Question: would you know why my green DIV is not vertically aligned to the middle of the red DIV and how to fix this? Many thanks
<URL>

'''
.wrapper-alt {
margin-right: auto;
margin-left: auto;
width: 980px;
display:table;
border: 1px solid #000;
}
.bigtext {
color: #124191;
font-weight: 600;
font-size: 53px;
text-align: right;
line-height: 53px;
padding-top: 20px;
padding-bottom: 20px;
}
.block-left-alt, .block-right-alt {
display:table-cell;
vertical-align:middle;
padding:30px 0;
height:100%;
box-sizing: border-box;
}
.block-left-alt {
float: left;
background: red;
display:table-cell;
vertical-align:middle;
height:100%;
width: 50%;
text-align: right;
padding-right: 10px;
}
.block-right-alt {
float: left;
background: green;
display:table-cell;
vertical-align:middle;
height:100%;
width: 50%;
}
<div class="wrapper-alt">
<div class="block-left-alt bigtext">Pourquoi<br>faire appel<br> a nos services?</div>
<div class="block-right-alt"><ul class="bullets1-alt">
<li><i class="fa fa-check"></i> Reason 1</li>
<li><i class="fa fa-check"></i> Reason 2</li>
<li><i class="fa fa-check"></i> Reason 3</li>
</ul>
</div>
</div><!-- End Wrapper -->
'''
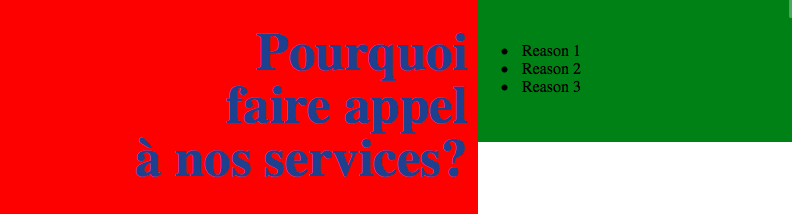
Answer: Remove
'''
float:left
'''
from '.block-left-alt' and '.block-right-alt'
<URL>